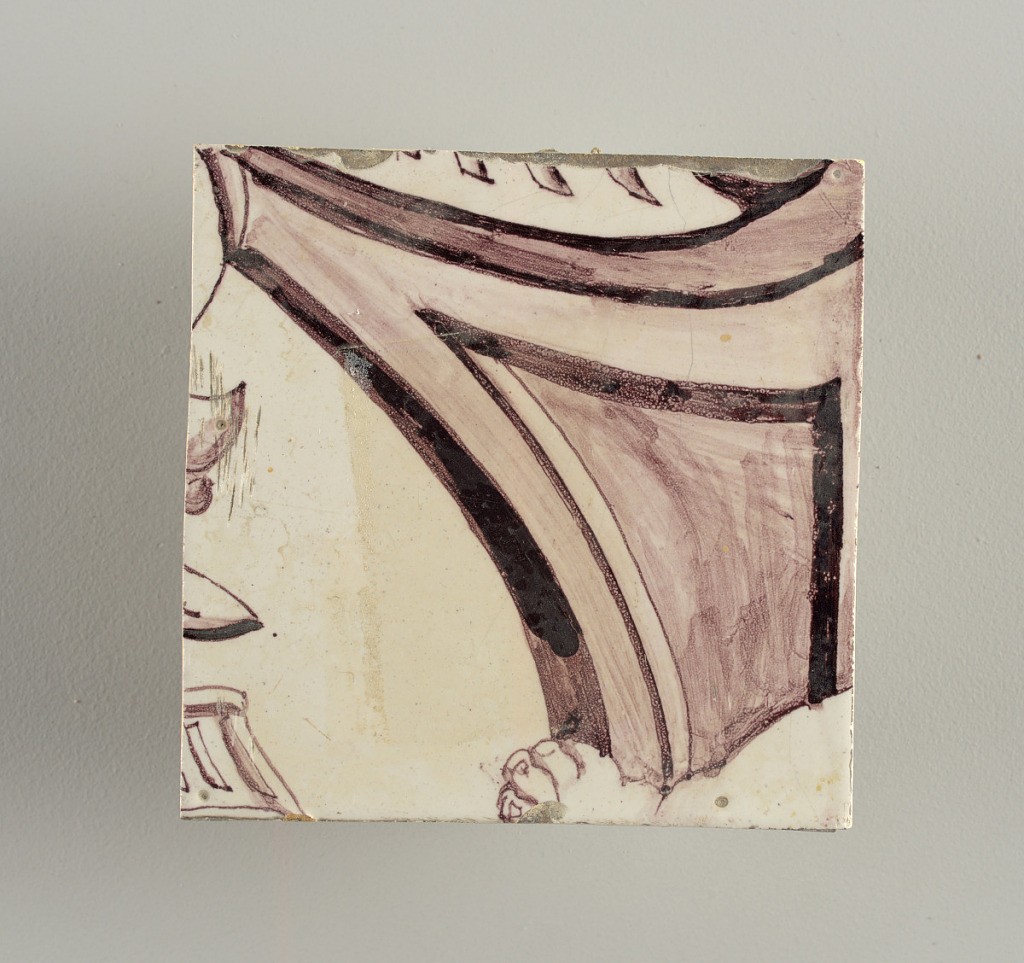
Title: Wall facing
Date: ca. 1725
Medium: tin-glazed earthenware, underglaze
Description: Running design for a frieze or a dado, composed of scrolls of foliage and strapwork, and four repeating motifs--a seated woman in a small upright oval medallion, a putto seated on a rocailled base, and strapwork in axial pattern.  The various panels, A to F, show various repeats of the same design, all being five tiles high and a varying number of tiles wide.